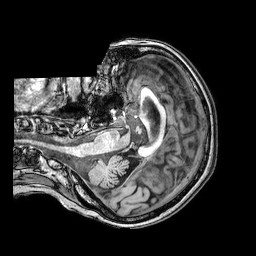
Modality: T1w
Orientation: axial
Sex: female
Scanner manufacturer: philips
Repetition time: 0.00808 s
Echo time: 0.00369 s